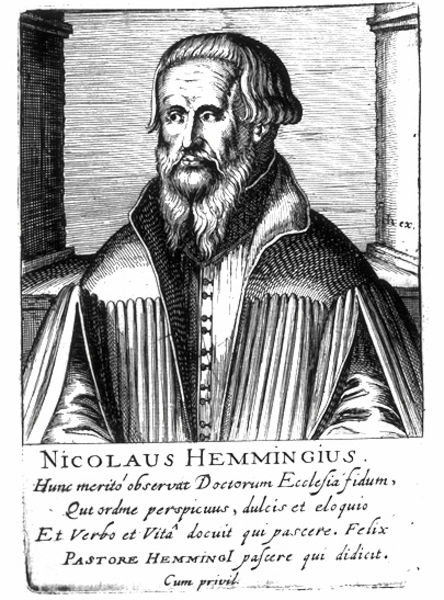
Titel: Bildnis des Nikolaus Hemming
Künstler: Hendrik (d.Ä.) Hondius
Institution: (Seriendruck)
Schlagwörter: mann, schatten, umhang, weiß, fenster, frisur, grau, haar, hintergrund, mund, nase, raum, schwarz, stirn, säule, säulen, zimmer, blick, haus, alt, bart, hemd, architektur, arme, augen, barock, falten, gesicht, kleidung, kragen, rahmen, vollbart, ärmel, bildnis, portrait, porträt, kirche, haare, mantel, augenbrauen, locken, schulter, schultern, pony, holzschnitt, schrift, seitlich, perspektive, mauer, grafik, graphik, columns, robes, black, face, hair, nose, old, inschrift, streng, felix, print, überwurf, knöpfe, buch, druck, schwarzweiss, druckgrafik, schraffur, stich, text, beschriftung, sims, serie, talar, man, wams, pastor, ear, eyes, male, drawing, kupferstich, cape, coat, mouth, buttons, etching, beard, person, human, latein, lateinisch, schirft, windos, seriendruck, nikolaus, schlitze, fashion, forehead, renaissanse, epigramm, latin, zeichnung, nicolaus, hemmingius, hunc, merito, observat, vollbrt, l, bild-text, hembd, mann graphik bart, brows, nicolaus hemmingius, doctorum, pastore, etvching